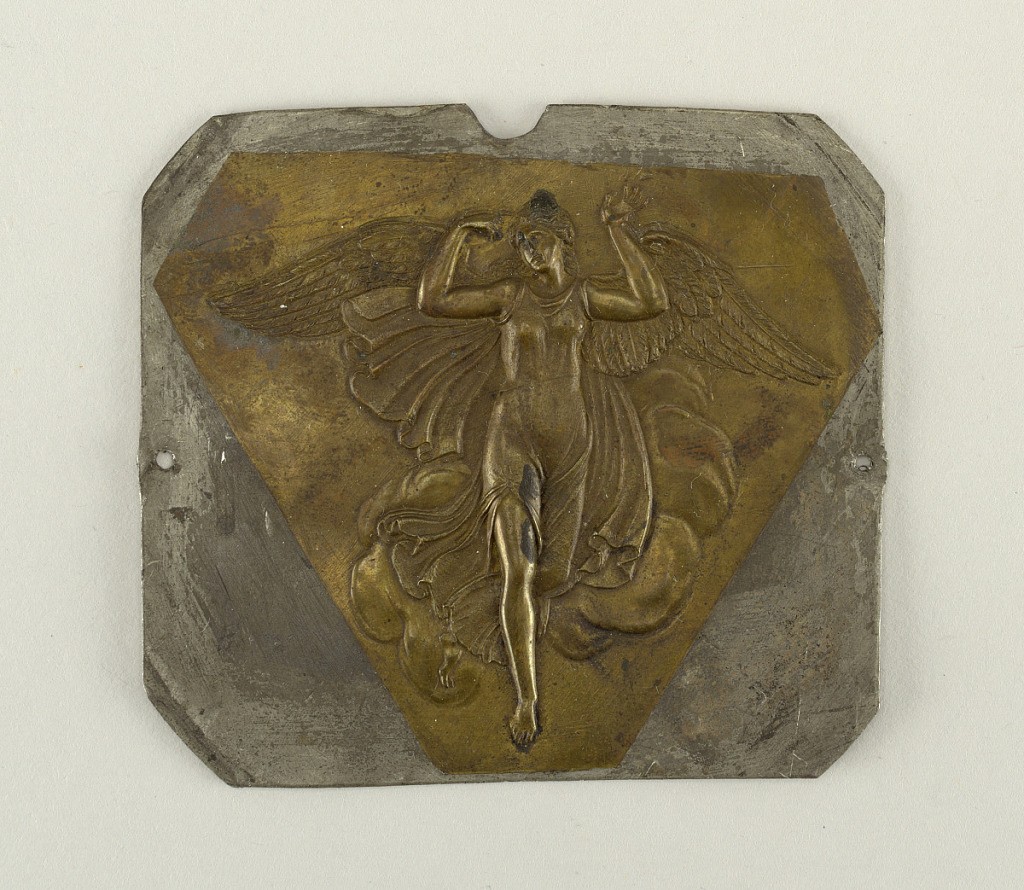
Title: Mount
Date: early 19th century
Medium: Brass, zinc
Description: Square. Triangular plate of brass, with repoussé figure of Nike and cloud, surrounded by plain flat zinc.